Question: How can I get a curved TextBox like the Facebook Status TextBox with html and css only?

Can Anybody illustrate me how to do that ??
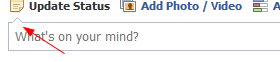
Answer: My Cross-Browser, CSS-only version of the Facebook-style textbox:

---
HOW TO
I've used ':before' on the inner container div (with 7px collapsed borders, three transparents, one white) to create a triangle where the borders intersect themselves, then i placed it just over the textbox with absolute positioning (overriding the textbox's border to "attach" the triangle to it).
According to <URL>, 'rgba' should be used instead of 'transparent' in order to prevent Firefox to put an unwanted border;
Then, for coloring the border in a cross-browser way, i used ':after' to place an identical triangle, with the same size, with a color (*) to the textbox's borders, just 1px higher (in top position) than the white triangle.
At this point, i've used 'z-index' property to place the gray triangle UNDER the white triangle, so that only 1px of its "body" (the bottom border) would have been visible.
This created the gray border to the arrow.
(*) I've chosen a color a bit darker than the textbox's borders one, because of the "brightening" effect generated by mixing the two triangles.
With #888 instead of #bbb, the result is acceptable and more similar to the original color than using the original color itself.
Here is the commented code and the demo:
---
DEMO
<URL>
---
HTML
'''
<div id="fbContainer">
<div class="facebookTriangle">
<input type="text" id="facebookTextbox" value="some text"/>
</div>
</div>
'''
CSS
'''
body {
padding: 30px;
}
/* With this container you can put the textbox anywhere on the page,
without disturbing the triangles's absolute positioning */
#fbContainer{
position: relative;
}
/* some adjustments to make the textbox more pretty */
#facebookTextbox{
border: 1px solid #bbb !important;
padding: 5px;
color: gray;
font-size: 1em;
width: 200px;
}
/* block element needed to apply :before and :after */
.facebookTriangle{
height: 30px;
padding-top: 10px;
}
/* white triangle */
/* collapsing borders (because of the empty content)
creates four triangles, three transparents and one coloured,
the bottom one */
.facebookTriangle:before {
content: '';
border-style: solid;
border-width: 7px;
border-color: rgba(255,255,255,0) rgba(255,255,255,0)
white rgba(255,255,255,0);
top: -3px;
position: absolute;
left: 7px;
z-index: 2; /* stay in front */
}
/* gray triangle */
/* used as border for white triangle */
.facebookTriangle:after {
content: '';
border-style: solid;
border-width: 7px;
border-color: rgba(255,255,255,0) rgba(255,255,255,0)
#888 rgba(255,255,255,0);
top: -4px;
position: absolute;
left: 7px;
z-index: 1; /* stay behind */
}
'''
Hope that helps...